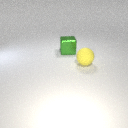
large green metal cube to the left of large yellow rubber sphere